Question: I have to determine how many rows are active from each Table. Then return the answers in one query AND put the results in a Table Variable.
'''
a. Path
b. Course
c. Section
d. Event
'''
I was able to determine the active rows with the following query:
'''
SELECT * FROM [dbo].[ADF_Path]
WHERE PathActive is NULL
SELECT * FROM [dbo].[ADF_Course]
WHERE CourseActive = '1'OR
CourseActive = 'y'
SELECT * FROM [dbo].[ADF_Event]
WHERE EventActive = 'y'
'''
Is it POSSIBLE to join these tables in order to arrive at the same conclusion
OR
How do I determine the active rows in 1 query?
Placing the query in a Variable Table is not a problem. I just need to know
how to formulate the query. (See Tables below)
Thank You

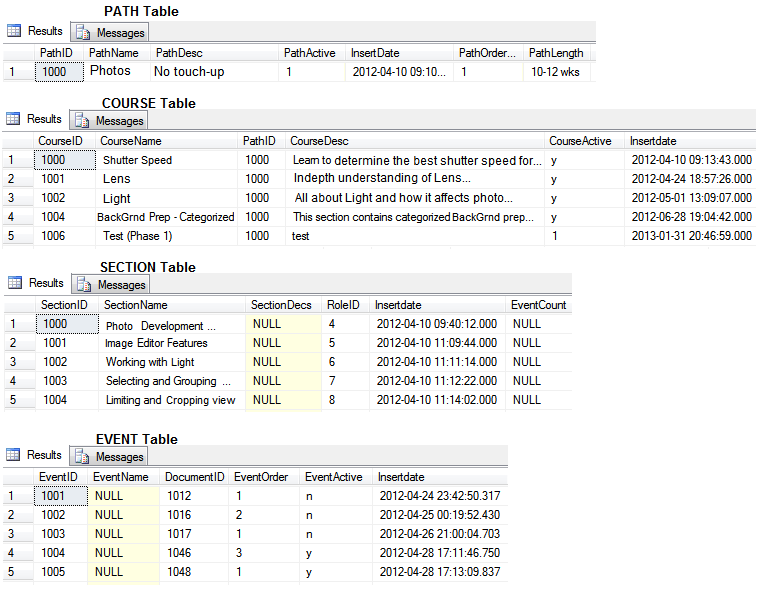
Answer: do you want something like?:
'''
SELECT count(*) as cnt FROM [dbo].[ADF_Path] WHERE PathActive is NULL
union all
SELECT count(*) FROM [dbo].[ADF_Course] WHERE CourseActive = '1' OR CourseActive = 'y'
union all
SELECT count(*) FROM [dbo].[ADF_Event] WHERE EventActive = 'y'
'''
you can also add column to distinguish between different counts, or summarize them like:
'''
select sum(cnt) from ( <union query from above> ) as t
'''